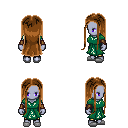
a pixel art fantasy rpg character, female body template, dark elf, purple skin, sash dress, gold greaves, brown extra-long hairstyle, cloth bracers, white slippers, four views (front, back, left, right), 2x2 character sprite sheet, small pixel art, hard edges, no anti-aliasing